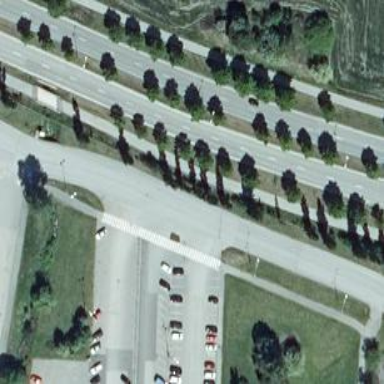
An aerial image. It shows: Asphalt cycleway.